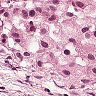
Metastatic tissue present: yes